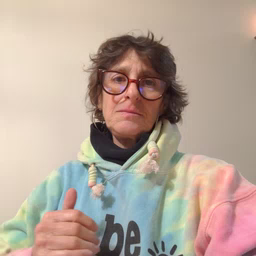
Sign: carrot